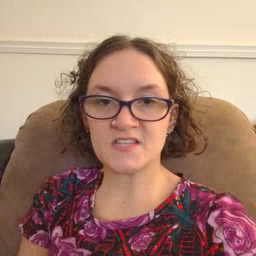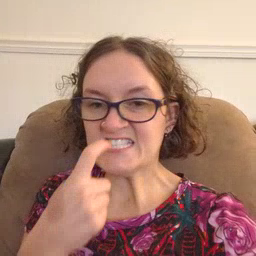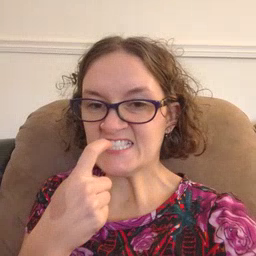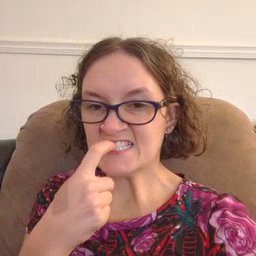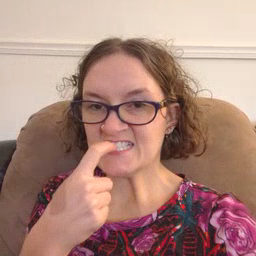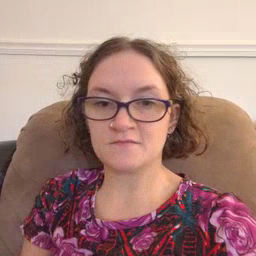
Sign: glasswindow